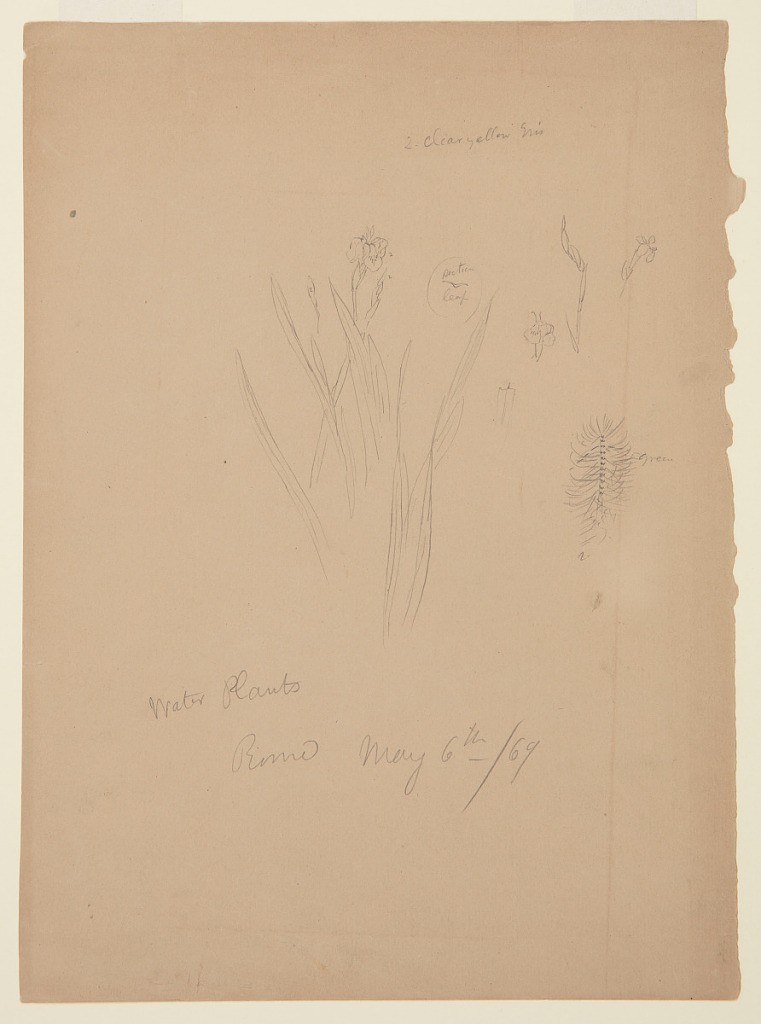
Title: Water Plants, Rome, Italy
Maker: Frederic Edwin Church, American, 1826–1900
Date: May 6, 1869
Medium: Graphite on light brown wove paper
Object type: drawing
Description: Botanical sketches showing views of water plants in Rome. At center, at center, a flowering plant is situated within several reeds or leaves. Details of its blossom and buds are visible at upper right. A water plant that resembles the branch of a pine tree with numerous needles is included at far right (possibly Hydrotriche Hottoniiflora).